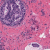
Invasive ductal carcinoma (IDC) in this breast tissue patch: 0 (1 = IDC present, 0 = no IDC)